Interaction volume radius: 5 \u00c5
Interaction volume height: 20 \u00c5
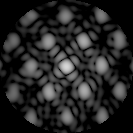
Disorder parameter: 0.2638